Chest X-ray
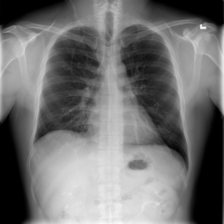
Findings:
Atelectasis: negative
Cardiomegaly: negative
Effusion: negative
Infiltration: negative
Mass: negative
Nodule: negative
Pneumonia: negative
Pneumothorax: negative
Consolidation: negative
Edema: negative
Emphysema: negative
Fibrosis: negative
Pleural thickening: negative
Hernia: negative